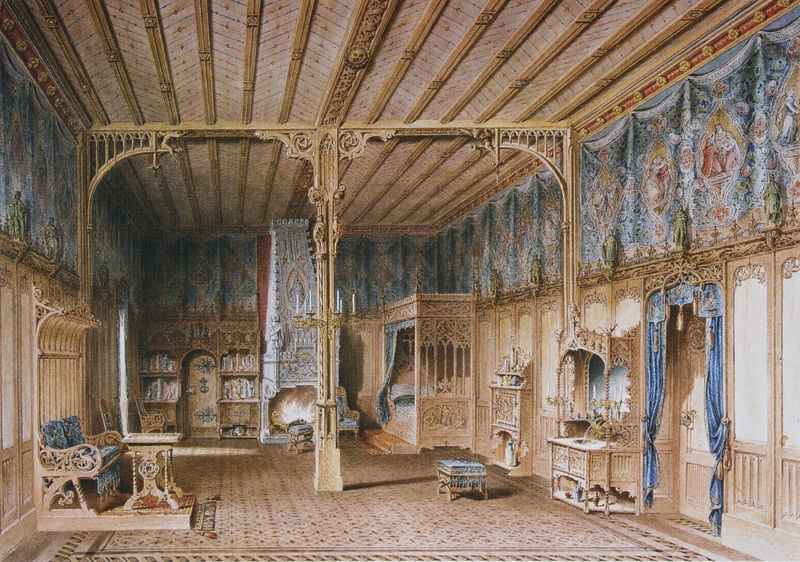
Titel: Vorentwurf zum Schlafzimmer König Ludwigs II. in Neuschwanstein
Künstler: Peter Herwegen
Schlagwörter: blau, feuer, gemälde, schatten, aquarell, gelb, ocker, braun, fenster, holz, kreide, licht, pfeiler, raum, stuhl, stühle, säule, tisch, tür, türkis, weiss, zeichnung, zimmer, rot, schloss, beige, malerei, muster, ornament, teppich, alt, regal, wand, falten, rahmen, innenraum, möbel, spiegel, vorhang, öl, sonne, boden, gold, interieur, kordeln, sessel, tücher, decke, gotik, rosa, seide, kamin, ofen, rund, hellblau, farbig, arbeitszimmer, bücher, sofa, modell, türen, bank, hocker, saal, schemel, figuren, kissen, einfach, polster, vorhänge, gobelin, wandteppich, verzierung, kerze, bett, schlafzimmer, tischchen, kerzen, leuchter, balken, raumteiler, stube, bettgestell, couch, gemach, halle, foto, fotografie, photographie, fussboden, eingang, gerüst, burg, becken, fliesen, holzdecke, entwurf, pracht, säulchen, schnitzerei, photo, poster, fries, frisiertisch, toilette, schnörkel, skulpturen, statuen, farbfoto, gotisch, mittelalter, schlafgemach, kanneluren, platten, bibliothek, waschtisch, einrichtung, gothik, reliefs, streben, wandbehang, beschläge, schnitzereien, himmelbett, quasten, verschlag, historisch, wandvertäfelung, gemauert, perspektivisch, boudoir, waschbecken, alkoven, medaillons, rispen, bespannung, ausmalung, täfelung, wandteppiche, alkovenbett, immer, wandmalereien, lesezimmer, friesiertisch, frisierspiegel, ludig ii., schnitzerie, offenes, hcoker, nahmaschine